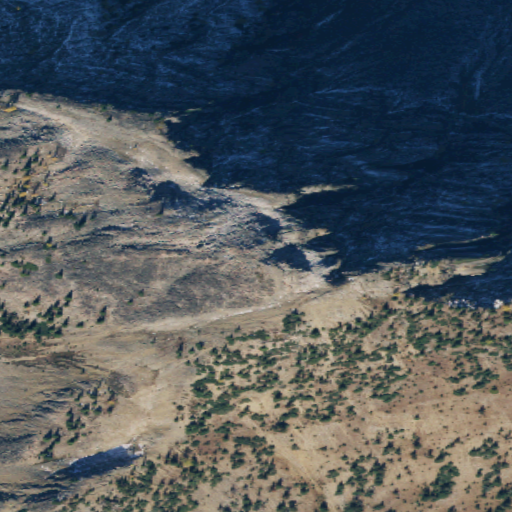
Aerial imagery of mountain in Washington named Buckskin Point containing barren land, grassland, and shrub